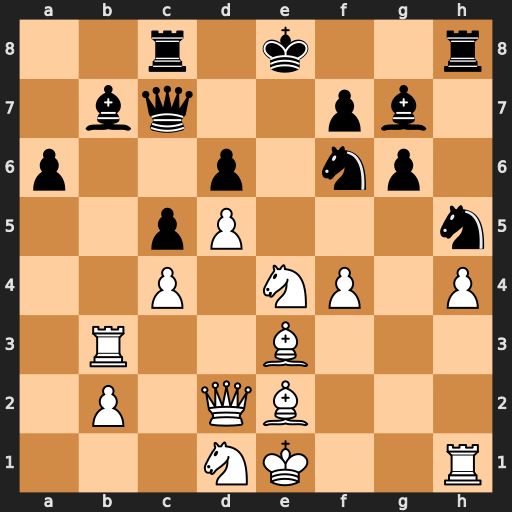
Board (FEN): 2r1k2r/1bq2pb1/p2p1np1/2pP3n/2P1NP1P/1R2B3/1P1QB3/3NK2R
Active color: w
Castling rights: Kk
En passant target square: -
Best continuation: Rxb7 Nxe4 Rxc7